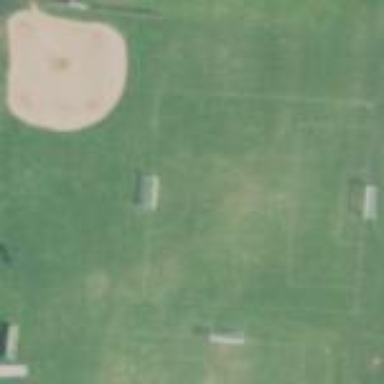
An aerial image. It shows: Baseball pitch for leisure land activities.